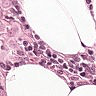
Metastatic tissue present: yes